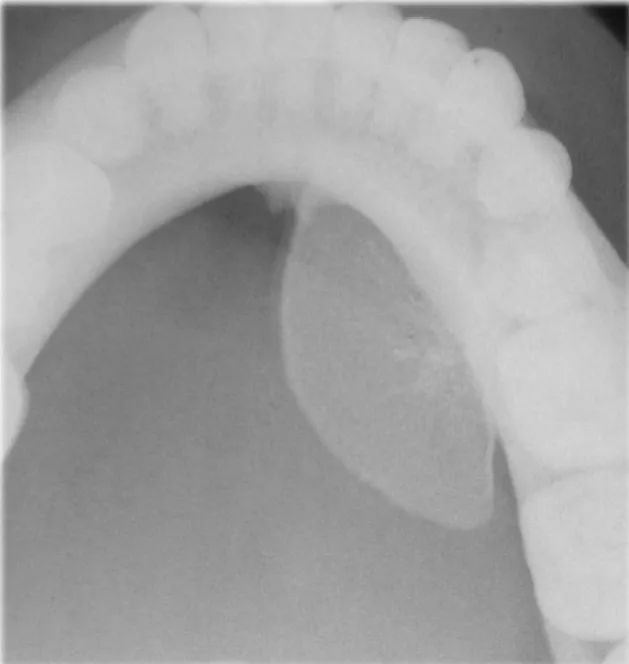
Occlusal radiograph revealed a well defined lesion surrounded by a sclerotic margin, containing reactive bone spicules which are characteristic for intraosseous cavernous hemangioma.
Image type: radiology (x_ray)